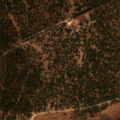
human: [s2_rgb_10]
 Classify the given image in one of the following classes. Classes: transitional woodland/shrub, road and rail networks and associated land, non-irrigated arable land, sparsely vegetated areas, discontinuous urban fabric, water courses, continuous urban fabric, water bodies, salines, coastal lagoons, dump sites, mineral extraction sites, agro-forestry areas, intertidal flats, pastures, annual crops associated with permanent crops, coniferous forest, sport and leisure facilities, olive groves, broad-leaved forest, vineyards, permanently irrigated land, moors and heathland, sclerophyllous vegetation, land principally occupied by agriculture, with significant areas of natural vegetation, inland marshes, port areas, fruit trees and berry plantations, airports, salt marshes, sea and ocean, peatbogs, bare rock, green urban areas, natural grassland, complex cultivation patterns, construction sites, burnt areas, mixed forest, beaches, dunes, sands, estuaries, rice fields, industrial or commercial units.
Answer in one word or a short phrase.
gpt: permanently irrigated land, broad-leaved forest, coniferous forest